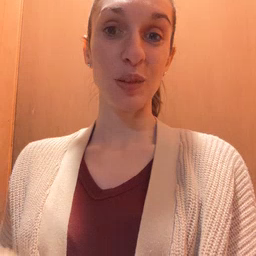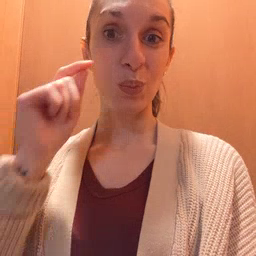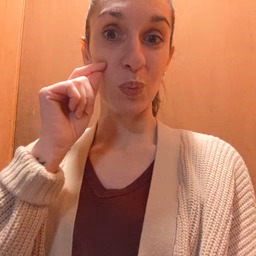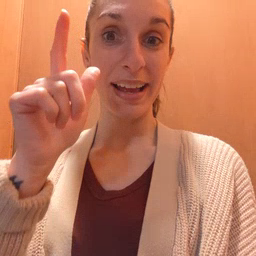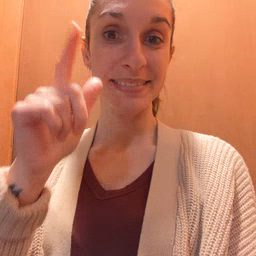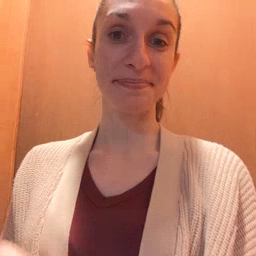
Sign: wake